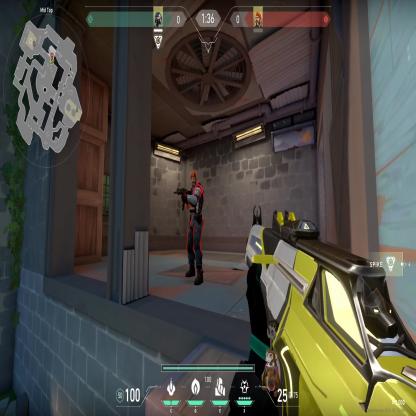
Label: enemy